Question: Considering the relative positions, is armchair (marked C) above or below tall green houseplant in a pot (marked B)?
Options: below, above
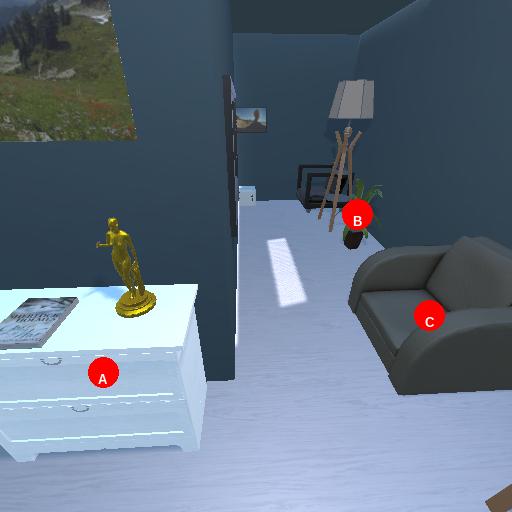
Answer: below